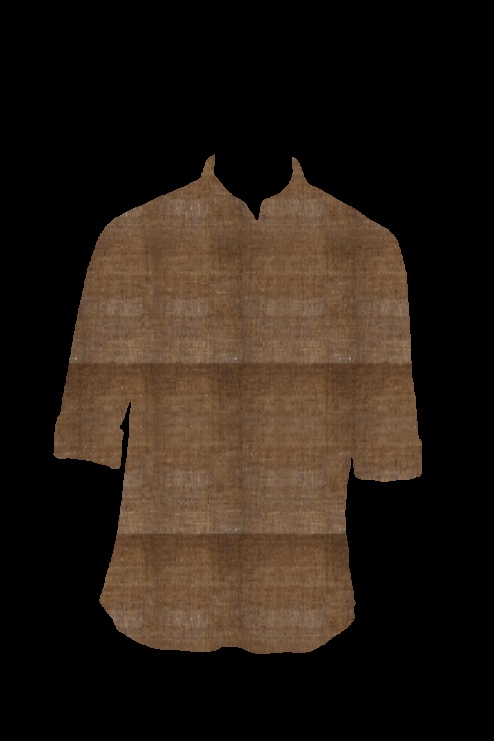
brown wood tee